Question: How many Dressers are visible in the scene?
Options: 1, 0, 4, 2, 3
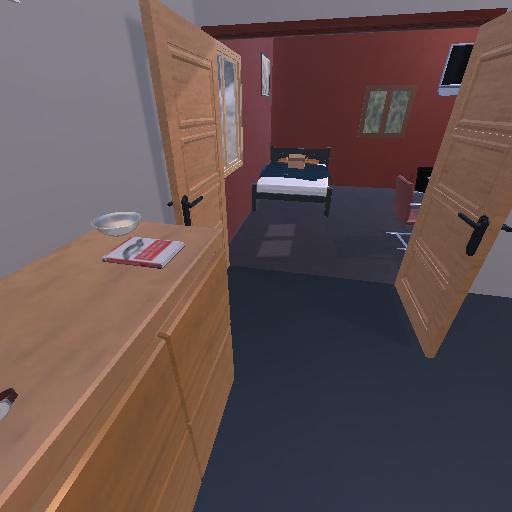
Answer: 1